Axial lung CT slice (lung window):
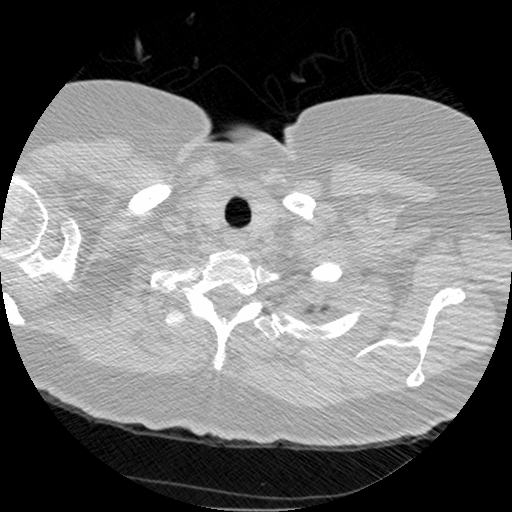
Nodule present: no